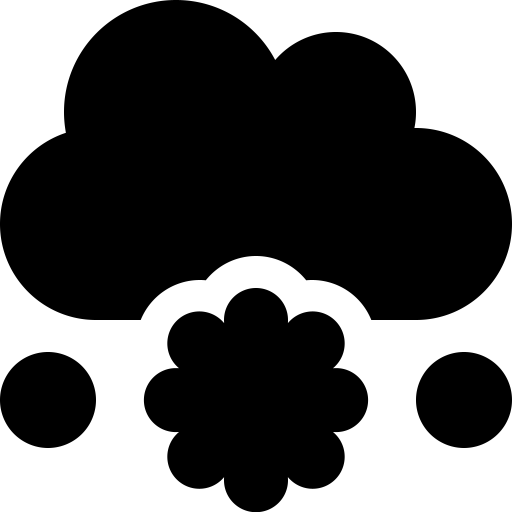
Tags: icon, FontAwesome, fa-icon, solid, cloud, meatball